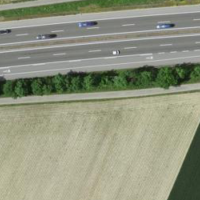
EUNIS habitat code: 57
Species observed at this site:
Chorthippus brunneus